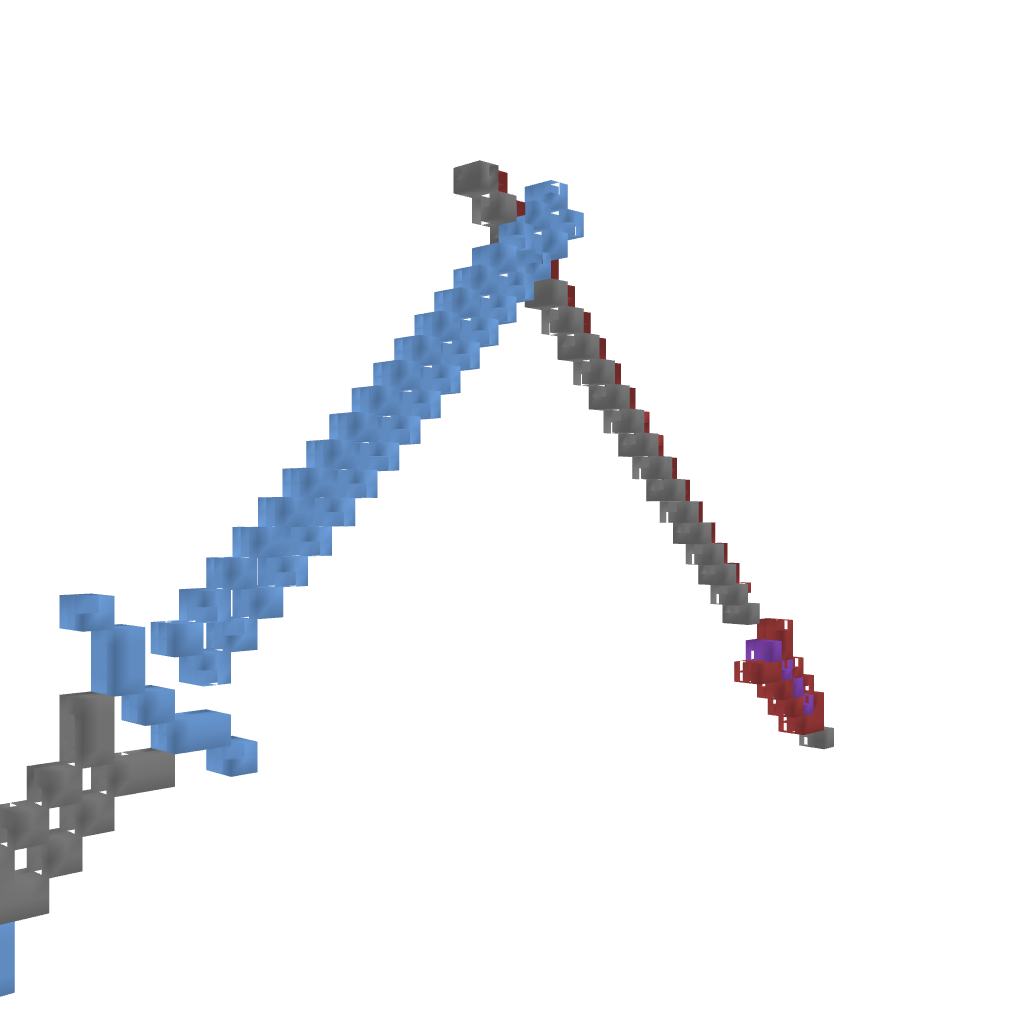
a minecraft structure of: Up'ards bad low quality